Question: I am new to knockout.js and i am using post method to update data into database . Here is my code
'''
<%@ Page Language="C#" AutoEventWireup="true" CodeFile="SProduct.aspx.cs" Inherits="SProduct" %>
<!DOCTYPE html PUBLIC "-//W3C//DTD XHTML 1.0 Transitional//EN" "http://www.w3.org/TR/xhtml1/DTD/xhtml1-transitional.dtd">
<html xmlns="http://www.w3.org/1999/xhtml">
<head runat="server">
<title></title>
<script src="Scripts/jquery-1.4.1.min.js" type="text/javascript"></script>
<script src="http://knockoutjs.com/downloads/knockout-2.2.1.js" type="text/javascript"></script>
</head>
<body>
<form id="form1" runat="server">
<div id="body">
<h2>
Knockout CRUD Operations with ASP.Net Form App</h2>
<h3>
List of Products</h3>
<table id="products1">
<thead>
<tr>
<th>
ID
</th>
<th>
Name
</th>
<th>
Category
</th>
<th>
Price
</th>
<th>
Actions
</th>
</tr>
</thead>
<tbody data-bind="foreach: Products">
<tr>
<td data-bind="text: Id">
</td>
<td data-bind="text: Name">
</td>
<td data-bind="text: Category">
</td>
<td data-bind="text: formatCurrency(Price)">
</td>
<td>
<button data-bind="click: $root.edit">
Edit</button>
<button data-bind="click: $root.delete">
Delete</button>
</td>
</tr>
</tbody>
<tfoot>
<tr>
<td>
</td>
<td>
</td>
<td>
Total :
</td>
<td data-bind="text: formatCurrency($root.Total())">
</td>
<td>
</td>
</tr>
</tfoot>
</table>
<br />
<div style="border-top: solid 2px #282828; width: 430px; height: 10px">
</div>
<div data-bind="if: Product">
<div>
<h2>
Update Product</h2>
</div>
<div>
<label for="productId" data-bind="visible: false">
ID</label>
<label data-bind="text: Product().Id, visible: false">
</label>
</div>
<div>
<label for="name">
Name</label>
<input data-bind="value: Product().Name" type="text" title="Name" />
</div>
<div>
<label for="category">
Category</label>
<input data-bind="value: Product().Category" type="text" title="Category" />
</div>
<div>
<label for="price">
Price</label>
<input data-bind="value: Product().Price" type="text" title="Price" />
</div>
<br />
<div>
<button data-bind="click: $root.update">
Update</button>
<button data-bind="click: $root.cancel">
Cancel</button>
</div>
</div>
<div data-bind="ifnot: Product()">
<div>
<h2>
Add New Product</h2>
</div>
<div>
<label for="name">
Name</label>
<input data-bind="value: $root.Name" type="text" title="Name" />
</div>
<div>
<label for="category">
Category</label>
<input data-bind="value: $root.Category" type="text" title="Category" />
</div>
<div>
<label for="price">
Price</label>
<input data-bind="value: $root.Price" type="text" title="Price" />
</div>
<br />
<div>
<button data-bind="click: $root.create">
Save</button>
<button data-bind="click: $root.reset">
Reset</button>
</div>
</div>
</div>
<script type="text/javascript">
function formatCurrency(value) {
return "$" + value.toFixed(2);
}
function ProductViewModel() {
//Make the self as 'this' reference
var self = this;
//Declare observable which will be bind with UI
self.Id = ko.observable("");
self.Name = ko.observable("");
self.Price = ko.observable("");
self.Category = ko.observable("");
var Product = {
Id: self.Id,
Name: self.Name,
Price: self.Price,
Category: self.Category
};
self.Product = ko.observable();
self.Products = ko.observableArray(); // Contains the list of products
// Initialize the view-model
$.ajax({
url: 'SProduct.aspx/GetAllProducts',
cache: false,
type: 'POST',
contentType: 'application/json; charset=utf-8',
data: {},
success: function (data) {
// debugger;
$.each(data.d, function (index, prd) {
self.Products.push(prd);
})
//Put the response in ObservableArray
}
});
// Calculate Total of Price After Initialization
self.Total = ko.computed(function () {
var sum = 0;
var arr = self.Products();
for (var i = 0; i < arr.length; i++) {
sum += arr[i].Price;
}
return sum;
});
//Add New Item
self.create = function () {
Product.Id="333";
if (Product.Name() != "" && Product.Price() != "" && Product.Category() != "") {
$.ajax({
url: 'SProduct.aspx/Add',
cache: false,
type: 'POST',
contentType: 'application/json; charset=utf-8',
data:"{item:" + ko.toJSON(Product) + "}",
success: function (data) {
self.Products.push(data.d);
self.Name("");
self.Price("");
self.Category("");
},
error:function(data)
{
alert("error");
console.log(data.d);
}
});
}
else {
alert('Please Enter All the Values !!');
}
}
//Delete product details
self.delete = function (Product) {
if (confirm('Are you sure to Delete "' + Product.Name + '" product ??')) {
var id = Product.Id;
$.ajax({
url: 'SProduct.aspx/Delete',
cache: false,
type: 'POST',
contentType: 'application/json; charset=utf-8',
data:"{id:" + ko.toJSON(id) + "}",
success: function (data) {
self.Products.remove(Product);
},
error:function(data){
console.log(data.d);
alert('Error');
}
})
}
}
// Edit product details
self.edit = function (Product) {
self.Product(Product);
}
// Update product details
self.update = function () {
var Product = self.Product();
$.ajax({
url: 'SProduct.aspx/Update',
cache: false,
type: 'POST',
contentType: 'application/json; charset=utf-8',
data:"{Product:" + ko.toJSON(Product) + "}",
success: function (data) {
alert("success");
console.log(data.d);
// self.Products.removeAll();
// self.Products(data.d); //Put the response in ObservableArray
self.Product(null);
alert("Record Updated Successfully");
},
error: function (data) {
console.log(data);
}
})
}
// Reset product details
self.reset = function () {
self.Name("");
self.Price("");
self.Category("");
}
// Cancel product details
self.cancel = function () {
self.Product(null);
}
}
var viewModel = new ProductViewModel();
ko.applyBindings(viewModel);
</script>
</form>
</body>
</html>
'''

Here is screen shot of my page . when i click on update ajax success function is called, but no change in above table field .
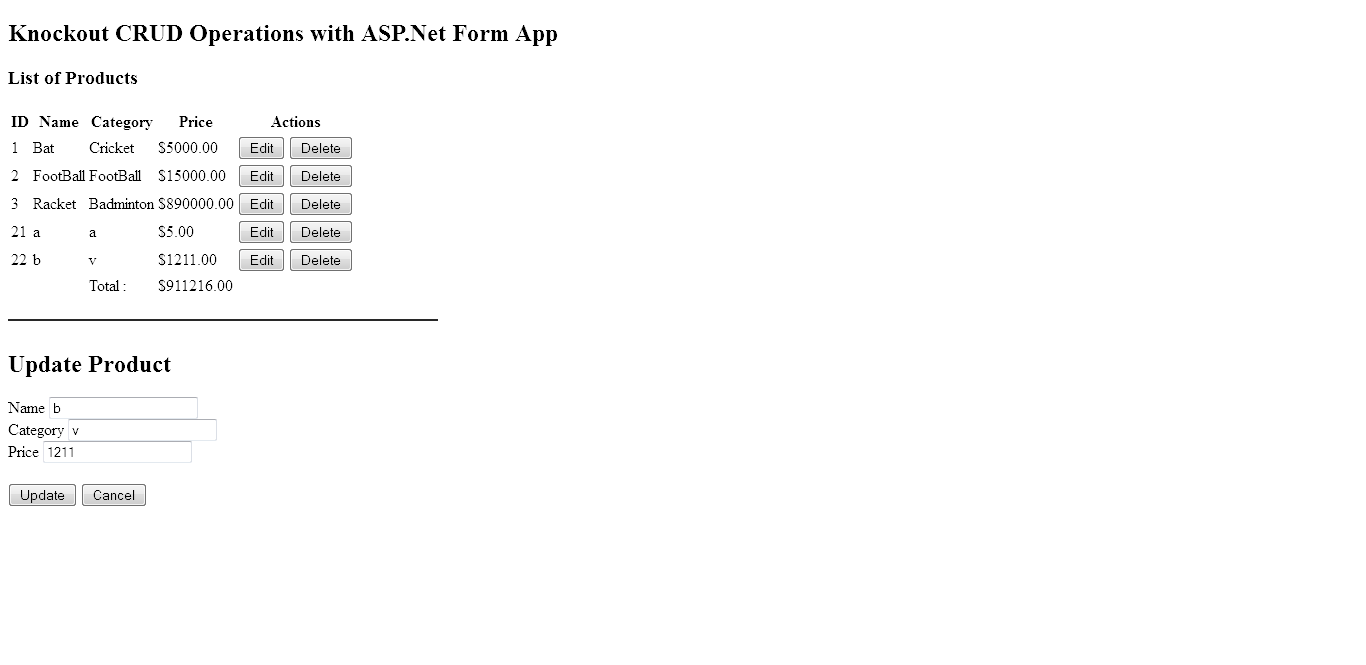
Answer: Why do you have to update the item back to the list? You're not doing anything to the properties of the object on the server side are you?
Your edit method should look something like this:
'''
self.edit = function(item) {
self.Product(item);
};
'''
and remove the following code nemesv said.
'''
self.Products.removeAll();
self.Products(data.d); //Put the response in ObservableArray
'''
My first post so be gentle ;)
## Response to comment:
change your success to:
'''
success: function (data) {
var product = ko.utils.arrayFirst(self.Products(), function(item) {
return (item.Id == data.d.Id);
}); // You could either update the product object with the new values from data.d or delete it and add a new product object.
for (var p in product ) {
product [p] = data.d[p];
}
self.Product(null);
alert("Record Updated Successfully");
},
'''
Found a bug, it was replacing the observables with native values.
'''
for (var p in product ) {
product <URL>;
}
'''
I took the liberty of simplifying the code and removing everything that hasn't anything to do with the update function. The following code example should work. ( I used knockout 2.3.0 and jQuery 1.9.1)
'''
<script type="text/javascript">
function Product(id, name, price, category) {
var self = this;
self.Id = ko.observable(id);
self.Name = ko.observable(name);
self.Price = ko.observable(price);
self.Category = ko.observable(category);
}
function ProductViewModel() {
var self = this;
self.Product = ko.observable();
self.Products = ko.observableArray(); // Contains the list of products
$.ajax({
url: 'SProduct.aspx/GetAllProducts',
cache: false,
type: 'POST',
contentType: 'application/json; charset=utf-8',
data: {},
success: function (data) {
$.each(data.d, function (index, prd) {
var p = new Product(prd.Id, prd.Name, prd.Price, prd.Category);
self.Products.push(p);
});
}
});
self.Total = ko.computed(function () {
var sum = 0;
var arr = self.Products();
for (var i = 0; i < arr.length; i++) {
sum += arr[i].Price;
}
return sum;
});
self.edit = function(product) {
self.Product(product);
};
self.update = function() {
var product = self.Product();
$.ajax({
url: 'SProduct.aspx/Update',
cache: false,
type: 'POST',
contentType: 'application/json; charset=utf-8',
data: "{product:" + ko.toJSON(product) + "}",
success: function (data) {
for (var p in product) {
product<URL>;
}
self.Product(null);
alert("Record Updated Successfully");
},
error: function(data) {
console.log(data);
}
});
};
self.reset = function() {
self.Name("");
self.Price("");
self.Category("");
};
self.cancel = function() {
self.Product(null);
};
}
$(document).ready(function() {
var viewModel = new ProductViewModel();
ko.applyBindings(viewModel);
});
</script>
'''